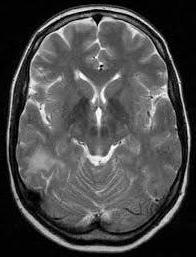
Label: notumor